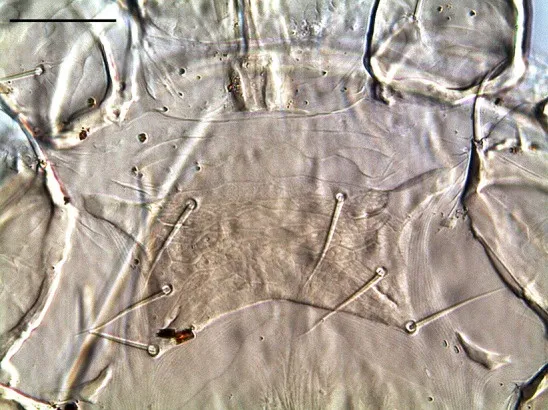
Detail of the sternal shield bearing three pairs of setae. Scale bar: 50 mum.
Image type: radiology (ct)